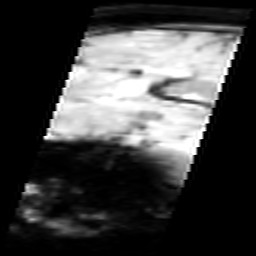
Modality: inplaneT2
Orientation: sagittal
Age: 26
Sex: male